Question: I want to create 'selectOneRadio' list and 'selectCheckboxMenu' which items get from related bean objects.
For non selected list it is working well.But how can i provide these lists with some item(s) selected by default.
My current 'selectCheckboxMenu' code is like this.
'''
<p:selectCheckboxMenu id="trdays"
value="#{mybean.selectedDay}"
label="Select Days">
<f:selectItems value="#{mybean.dayList}" var="day"
itemValue="#{day.value}" itemLabel="#{day.name}"/>
</p:selectCheckboxMenu>
'''
it should look like this when page loaded and user haven't done anything yet.

Day Class :-
'''
public class Day{
private String name;
private String value;
//getters and setters
}
'''
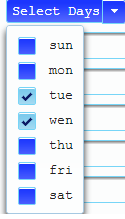
Answer: Value attribute of selectCheckboxMenu component should get the your default values.
On bean side you should write a getter for and all .
Example:
'''
@PostConstruct
public void init() {
dayList= new ArrayList<String>();
dayList.add("Mon");
dayList.add("Tue");
dayList.add("Wed");
dayList.add("Thu");
dayList.add("Fri");
dayList.add("Sat");
dayList.add("Sun");
selectedDayList= new ArrayList<String>();
selectedDayList.add("Tue");
selectedDayList.add("Wed");
}
public List<String> getDayList()
{
return dayList;
}
public List<String> getSelectedDaylist()
{
return selectedDayList;
}
'''
.xhtml page should be like this.
'''
<p:selectCheckboxMenu id="trdays"
value="#{mybean.selectedDaylist}"
label="Select Days">
<f:selectItems value="#{mybean.dayList}" var="day"
itemValue="#{day.value}" itemLabel="#{day.name}"/>
</p:selectCheckboxMenu>
'''
Good Luck!